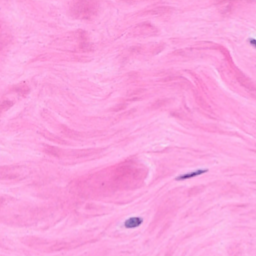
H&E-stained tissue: Breast